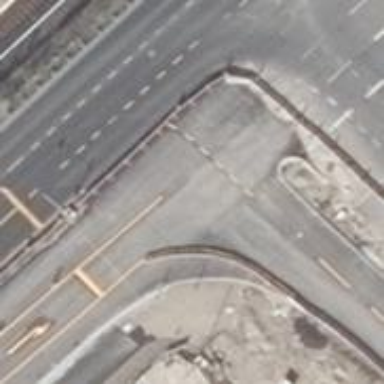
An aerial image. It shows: Unclassified road with asphalt surface and lane markings. There are no sidewalks on this road.